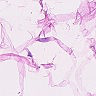
Metastatic tissue present: no